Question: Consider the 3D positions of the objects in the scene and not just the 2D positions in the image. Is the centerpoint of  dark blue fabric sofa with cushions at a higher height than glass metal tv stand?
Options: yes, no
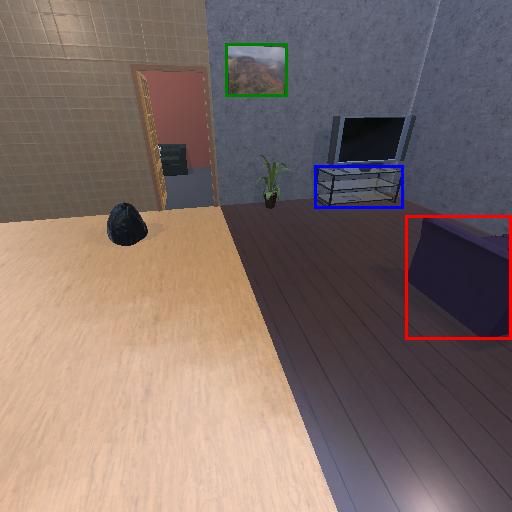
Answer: yes